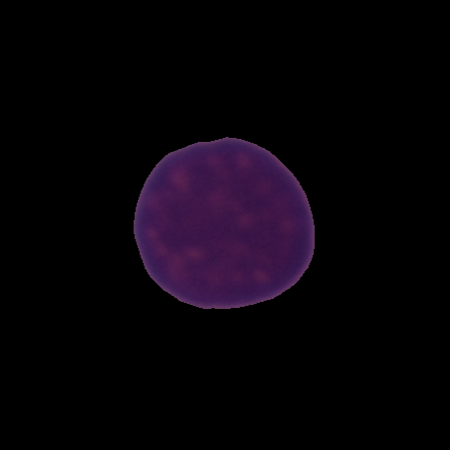
Label: healthy